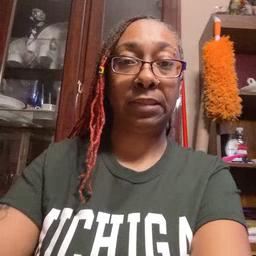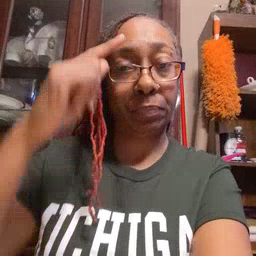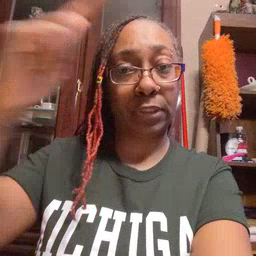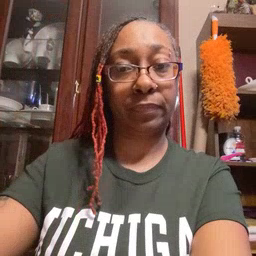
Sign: penny